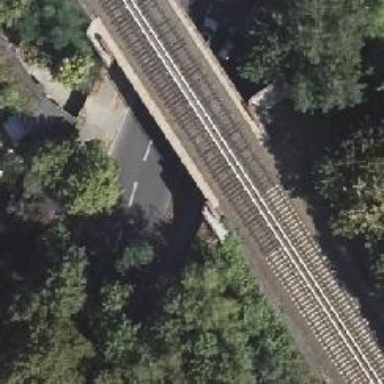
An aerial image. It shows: Bridge used by the electrified light rail system.